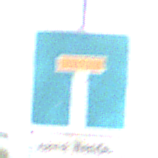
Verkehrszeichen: Sackgasse
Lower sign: HinweisGeaenderteVorfahrtVerkehrsfuehrungVerkehrsregelung3
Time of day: Midday
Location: Outdoor (Nature)
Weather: PartlyCloudy
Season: NotSpecified
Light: Natural